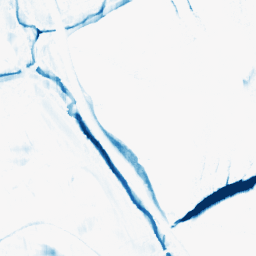
Category: morphological
Decomposition family: morphological_rect
Decomposition parameters: operation: closing
width: 5
height: 20
Upsampling method: sinc_hamming
Upsampling parameters: scale: 2
kernel_size: 8
Upsampling scale: 2